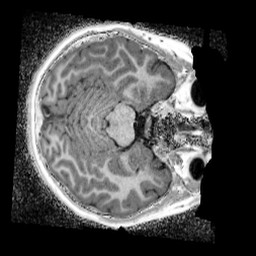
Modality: UNIT1_denoised
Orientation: axial
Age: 13
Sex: male
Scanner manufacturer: siemens
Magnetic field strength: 3 T
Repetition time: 4 s
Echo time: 0.00299 s